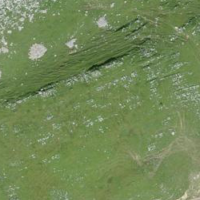
EUNIS habitat code: 26
Species observed at this site:
Orchis mascula